Question: I'm using 'pretty10exp()' from the 'sfsmisc' package to make the scientific notation look better. For example:
'''
library(sfsmisc)
a <- 0.000392884
'''
The output of 'pretty10exp()' looks like this:
'''
> pretty10exp(a, digits.fuzz=3) #round to display a certain number of digits
expression(3.93 %*% 10^-4)
'''
I can use this to display the pretty version of 'a' on a graph's title or axes as described in this post:
<URL>
However, things get ugly again when I try to combine it with 'paste()' to write a sequence of character strings like this:
'''
# some data
x <- seq(1, 100000, len = 10)
y <- seq(1e-5, 1e-4, len = 10)
# default plot
plot(x, y)
legend("topleft", bty="n",legend=paste("p =", pretty10exp(a, digits.fuzz=3)))
'''
Which gives me the following graph, so I suppose 'paste()' is not able to handle formatted expressions of the kind that can be found in the output of 'pretty10exp()':

Is there an alternative to 'paste()' that I could use to combine the expressions "p =" and the scientific notation of 'pretty10exp()'?
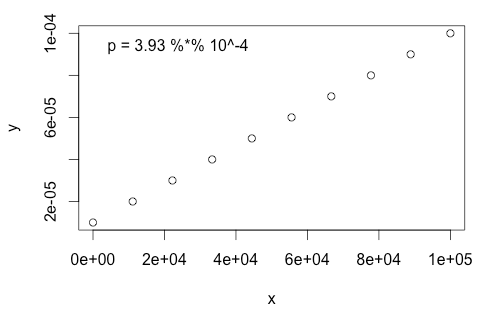
Answer: One solution is just to copy what 'pretty10exp()' does, which for a single numeric, 'a', and the options you set/defaults, is essentially:
'''
a <- 0.<PHONE>
digits.fuzz <- 3
eT <- floor(log10(abs(a)) + 10^-digits.fuzz)
mT <- signif(a/10^eT, digits.fuzz)
SS <- substitute(p == A %*% 10^E, list(A = mT, E = eT))
plot(1:10)
legend("topleft", bty = "n", legend = SS)
'''
The equivalent using 'bquote()' would be
'''
SS <- bquote(p == .(mT) %*% 10^.(eT))
'''